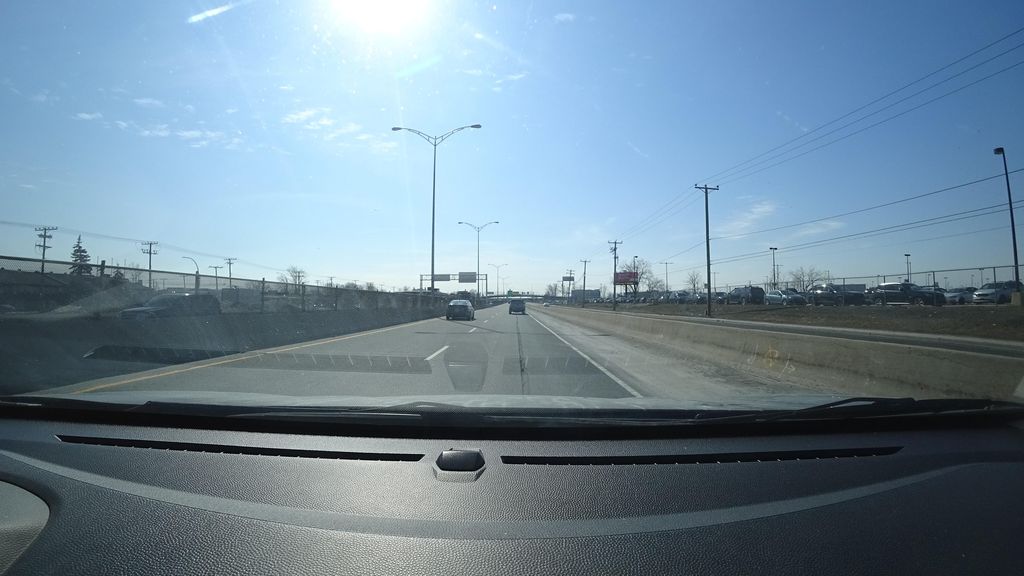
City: montreal